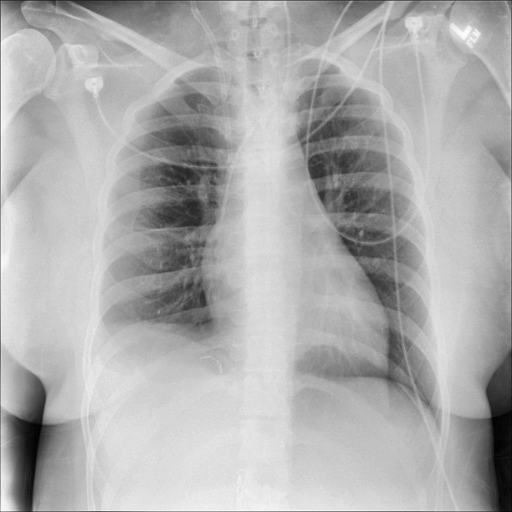
Finding: NORMAL